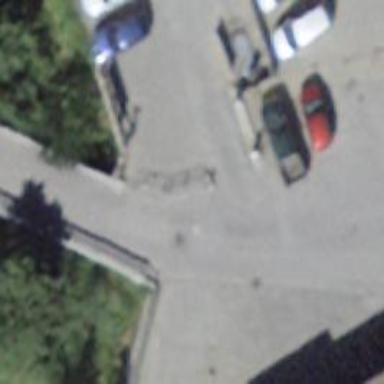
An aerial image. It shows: Lift gate barrier.